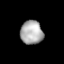
Tissue: lung
Cell type: T cells
Senescence score: 0.2076
Nuclear area (px): 523
Mean DAPI intensity: 171.897